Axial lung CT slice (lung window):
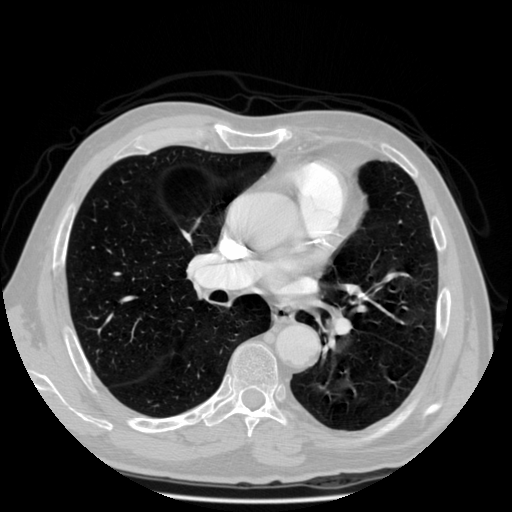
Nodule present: no